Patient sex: F
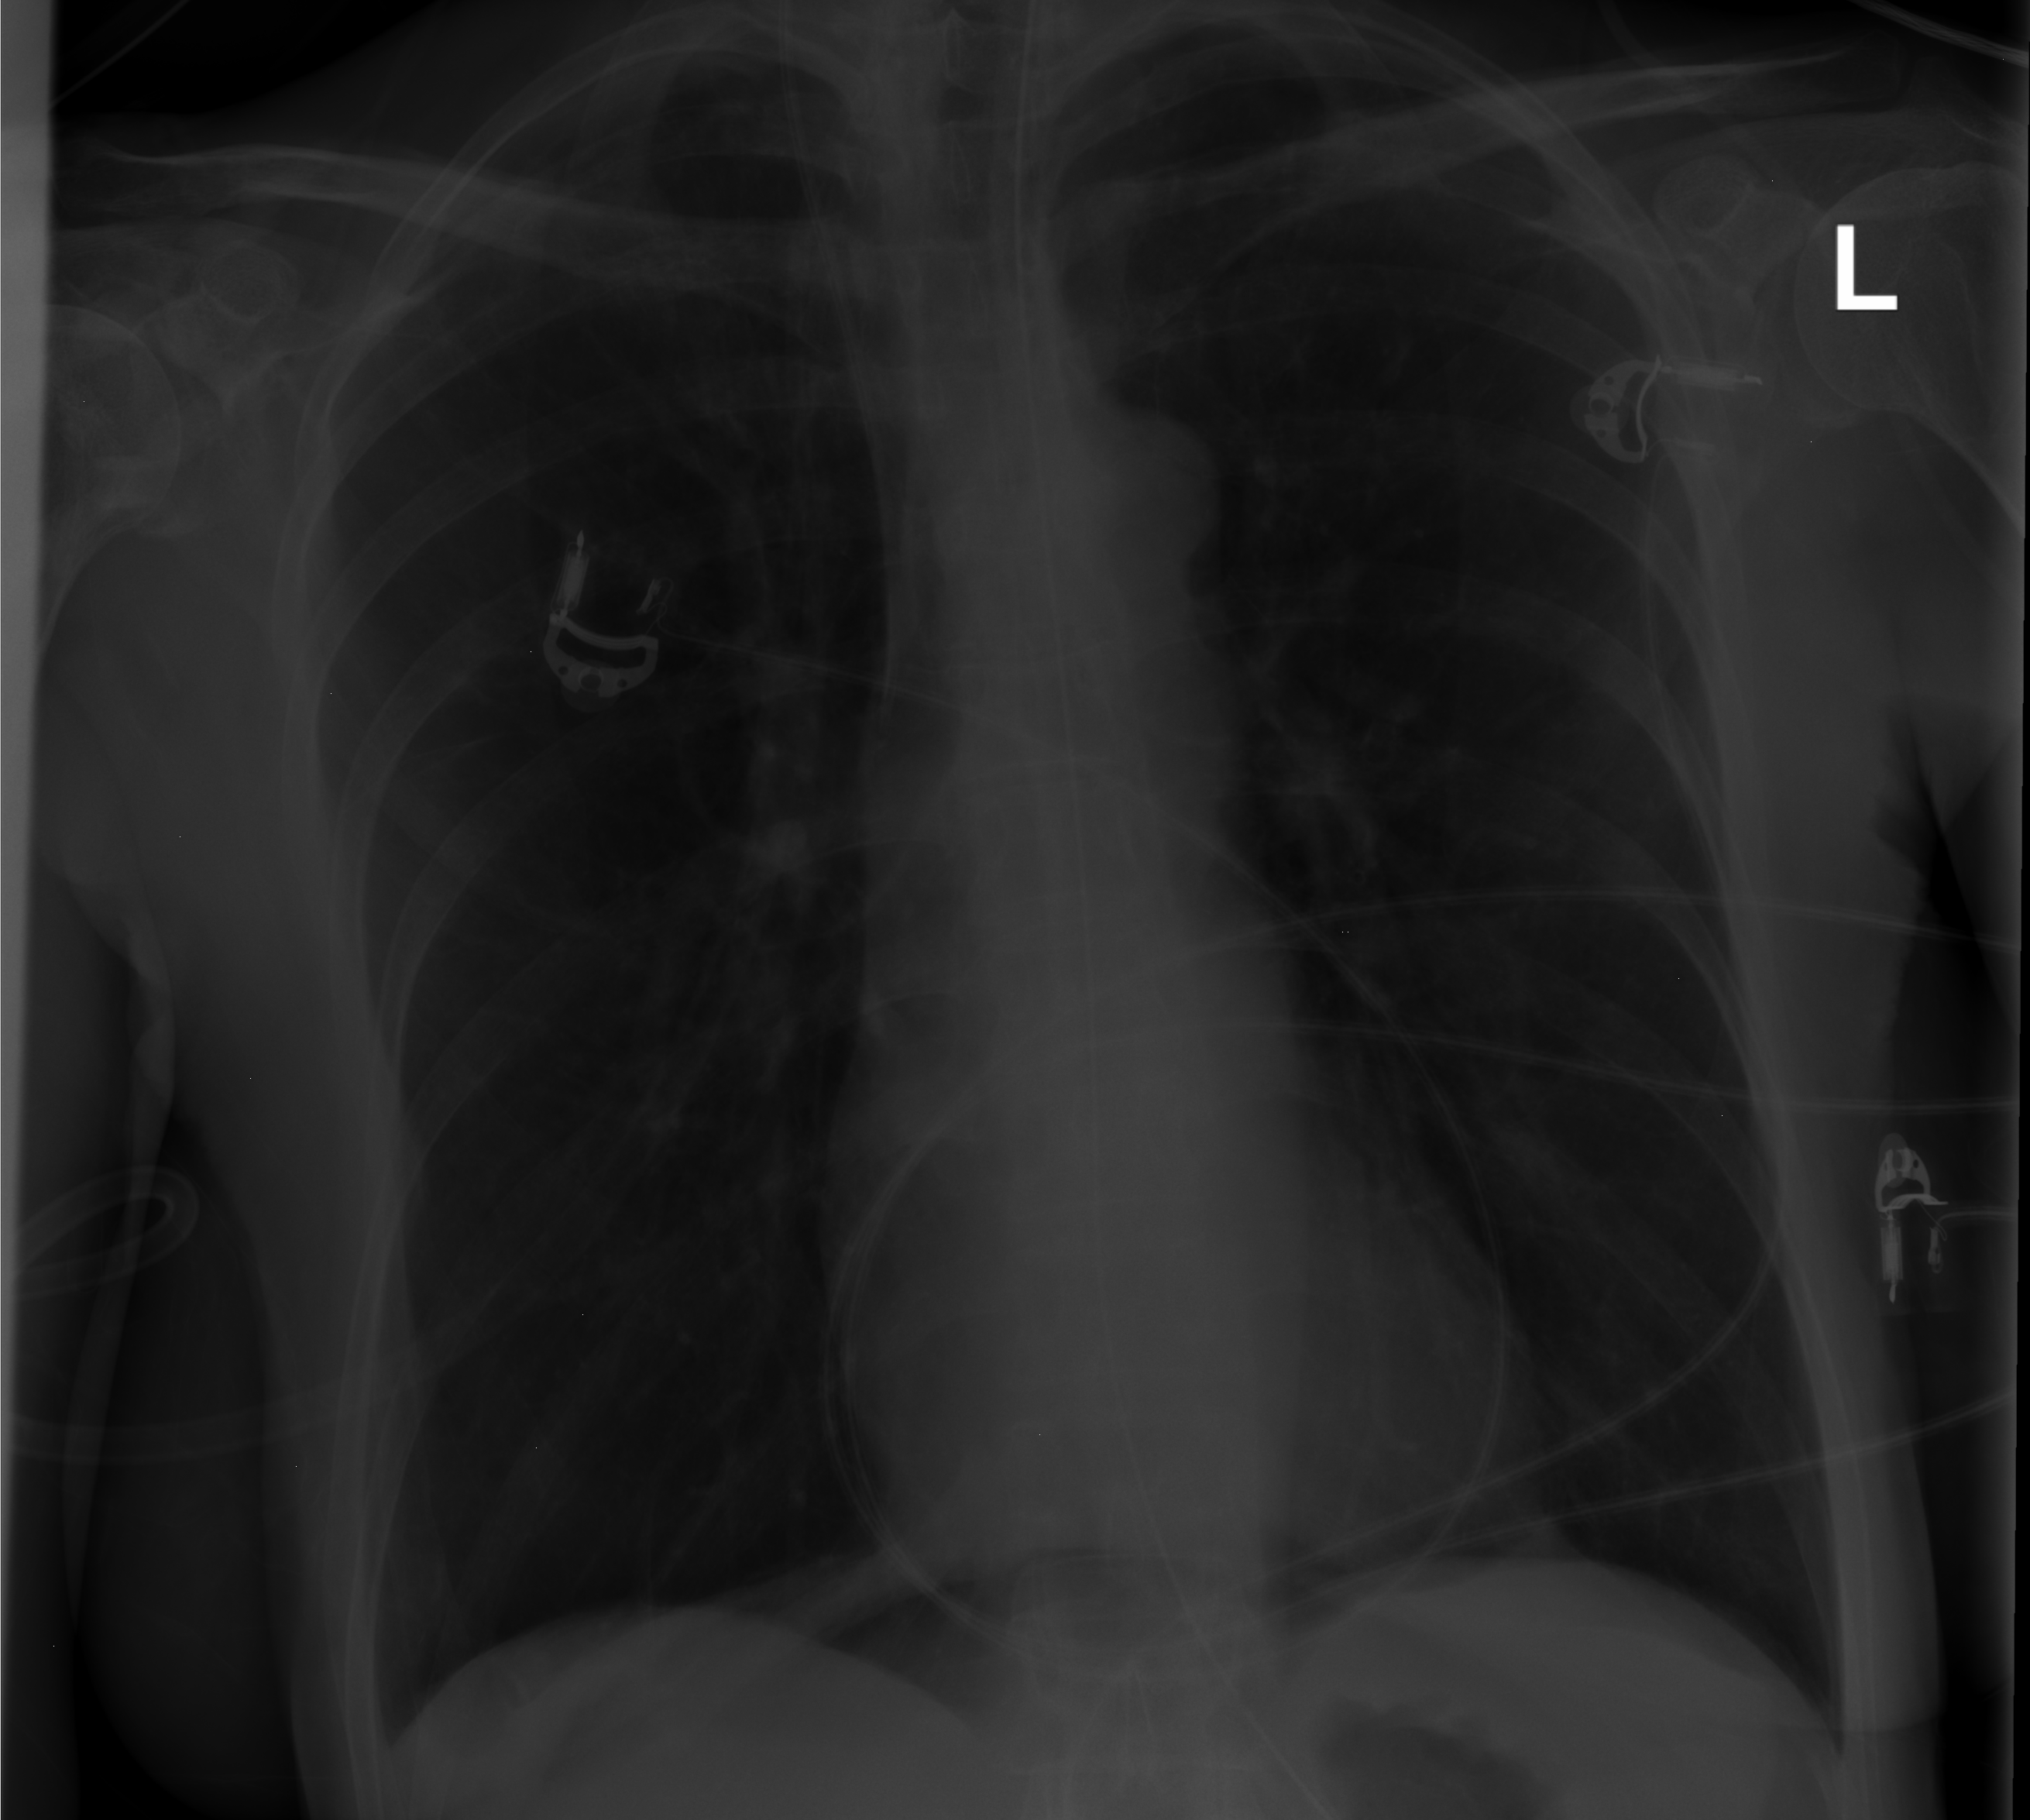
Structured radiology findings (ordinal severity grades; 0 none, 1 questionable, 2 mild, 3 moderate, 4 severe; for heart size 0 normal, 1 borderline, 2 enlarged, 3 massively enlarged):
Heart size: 0
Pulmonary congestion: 0
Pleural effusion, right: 0
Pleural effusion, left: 0
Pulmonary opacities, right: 0
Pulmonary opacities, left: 0
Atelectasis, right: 1
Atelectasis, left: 1